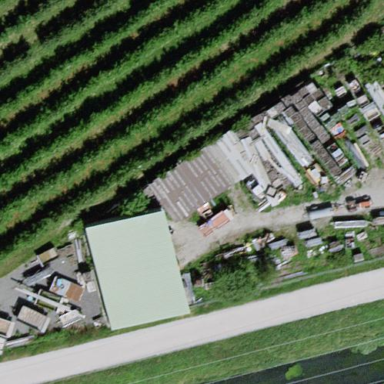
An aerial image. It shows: Farmyard area.